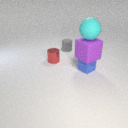
small gray rubber cylinder to the right of small red metal cylinder